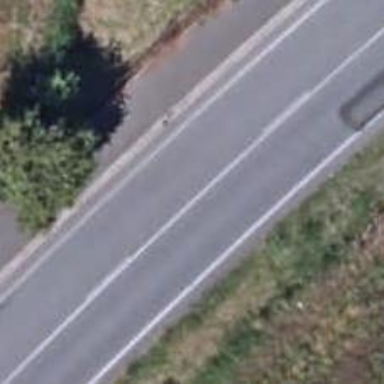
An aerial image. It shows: Secondary road.